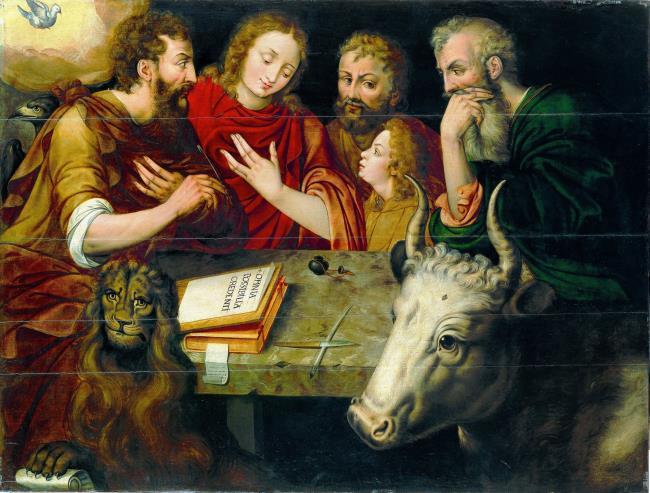
Title: De vier evangelisten
Artist: after Vincent Sellaer
Earliest date: 1560
Latest date: 1560
Genre: painting
Keywords: Christian religious scene, evangelist